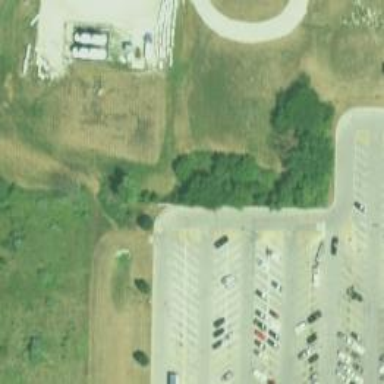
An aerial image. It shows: Asphalt road designated for service vehicles.